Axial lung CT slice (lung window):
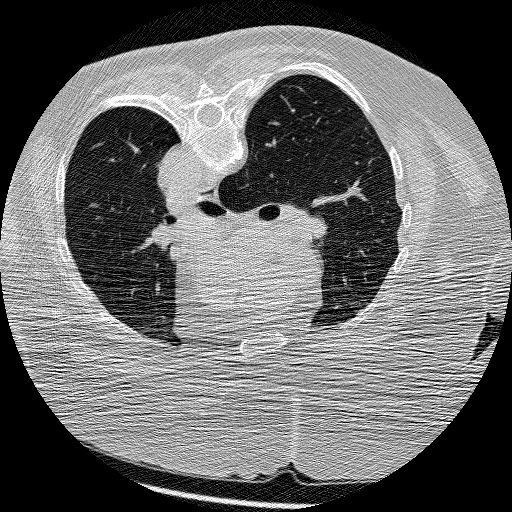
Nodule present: no